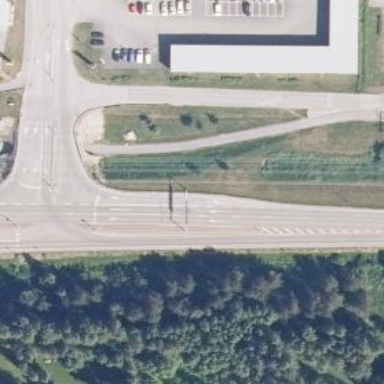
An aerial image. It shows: Asphalt road classified as trunk highway.